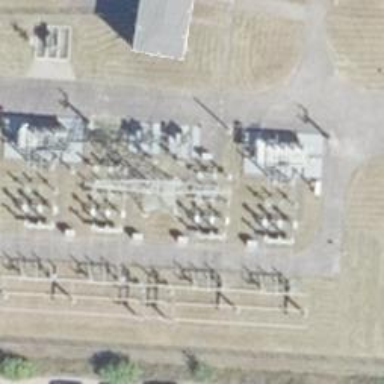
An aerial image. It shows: Power line with three cables.